Interaction volume radius: 5 \u00c5
Interaction volume height: 15 \u00c5
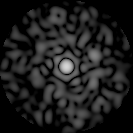
Disorder parameter: 0.8289